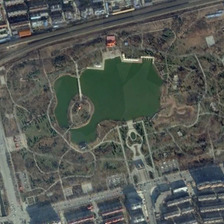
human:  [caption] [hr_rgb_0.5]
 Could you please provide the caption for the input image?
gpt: an irregular pond and many small sparse trees are in park surrounded by many buildings .

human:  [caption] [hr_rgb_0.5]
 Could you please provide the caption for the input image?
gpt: an irregular pond and many small sparse trees are in park surrounded by many buildings .

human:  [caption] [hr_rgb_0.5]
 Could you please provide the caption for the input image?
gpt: there are buildings, roads, trees and grassland .

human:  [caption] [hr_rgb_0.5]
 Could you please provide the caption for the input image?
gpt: there are buildings, roads, trees and grassland .

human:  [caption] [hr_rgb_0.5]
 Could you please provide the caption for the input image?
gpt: it is green trees and grassland, dark blue buildings, and gray roads .